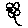
Label: flower